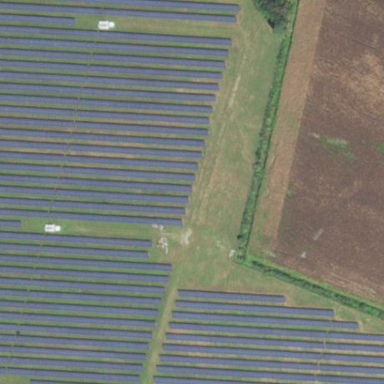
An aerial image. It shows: Solar power plant enclosed by fence. The plant generates electricity using photovoltaic technology.